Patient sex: M
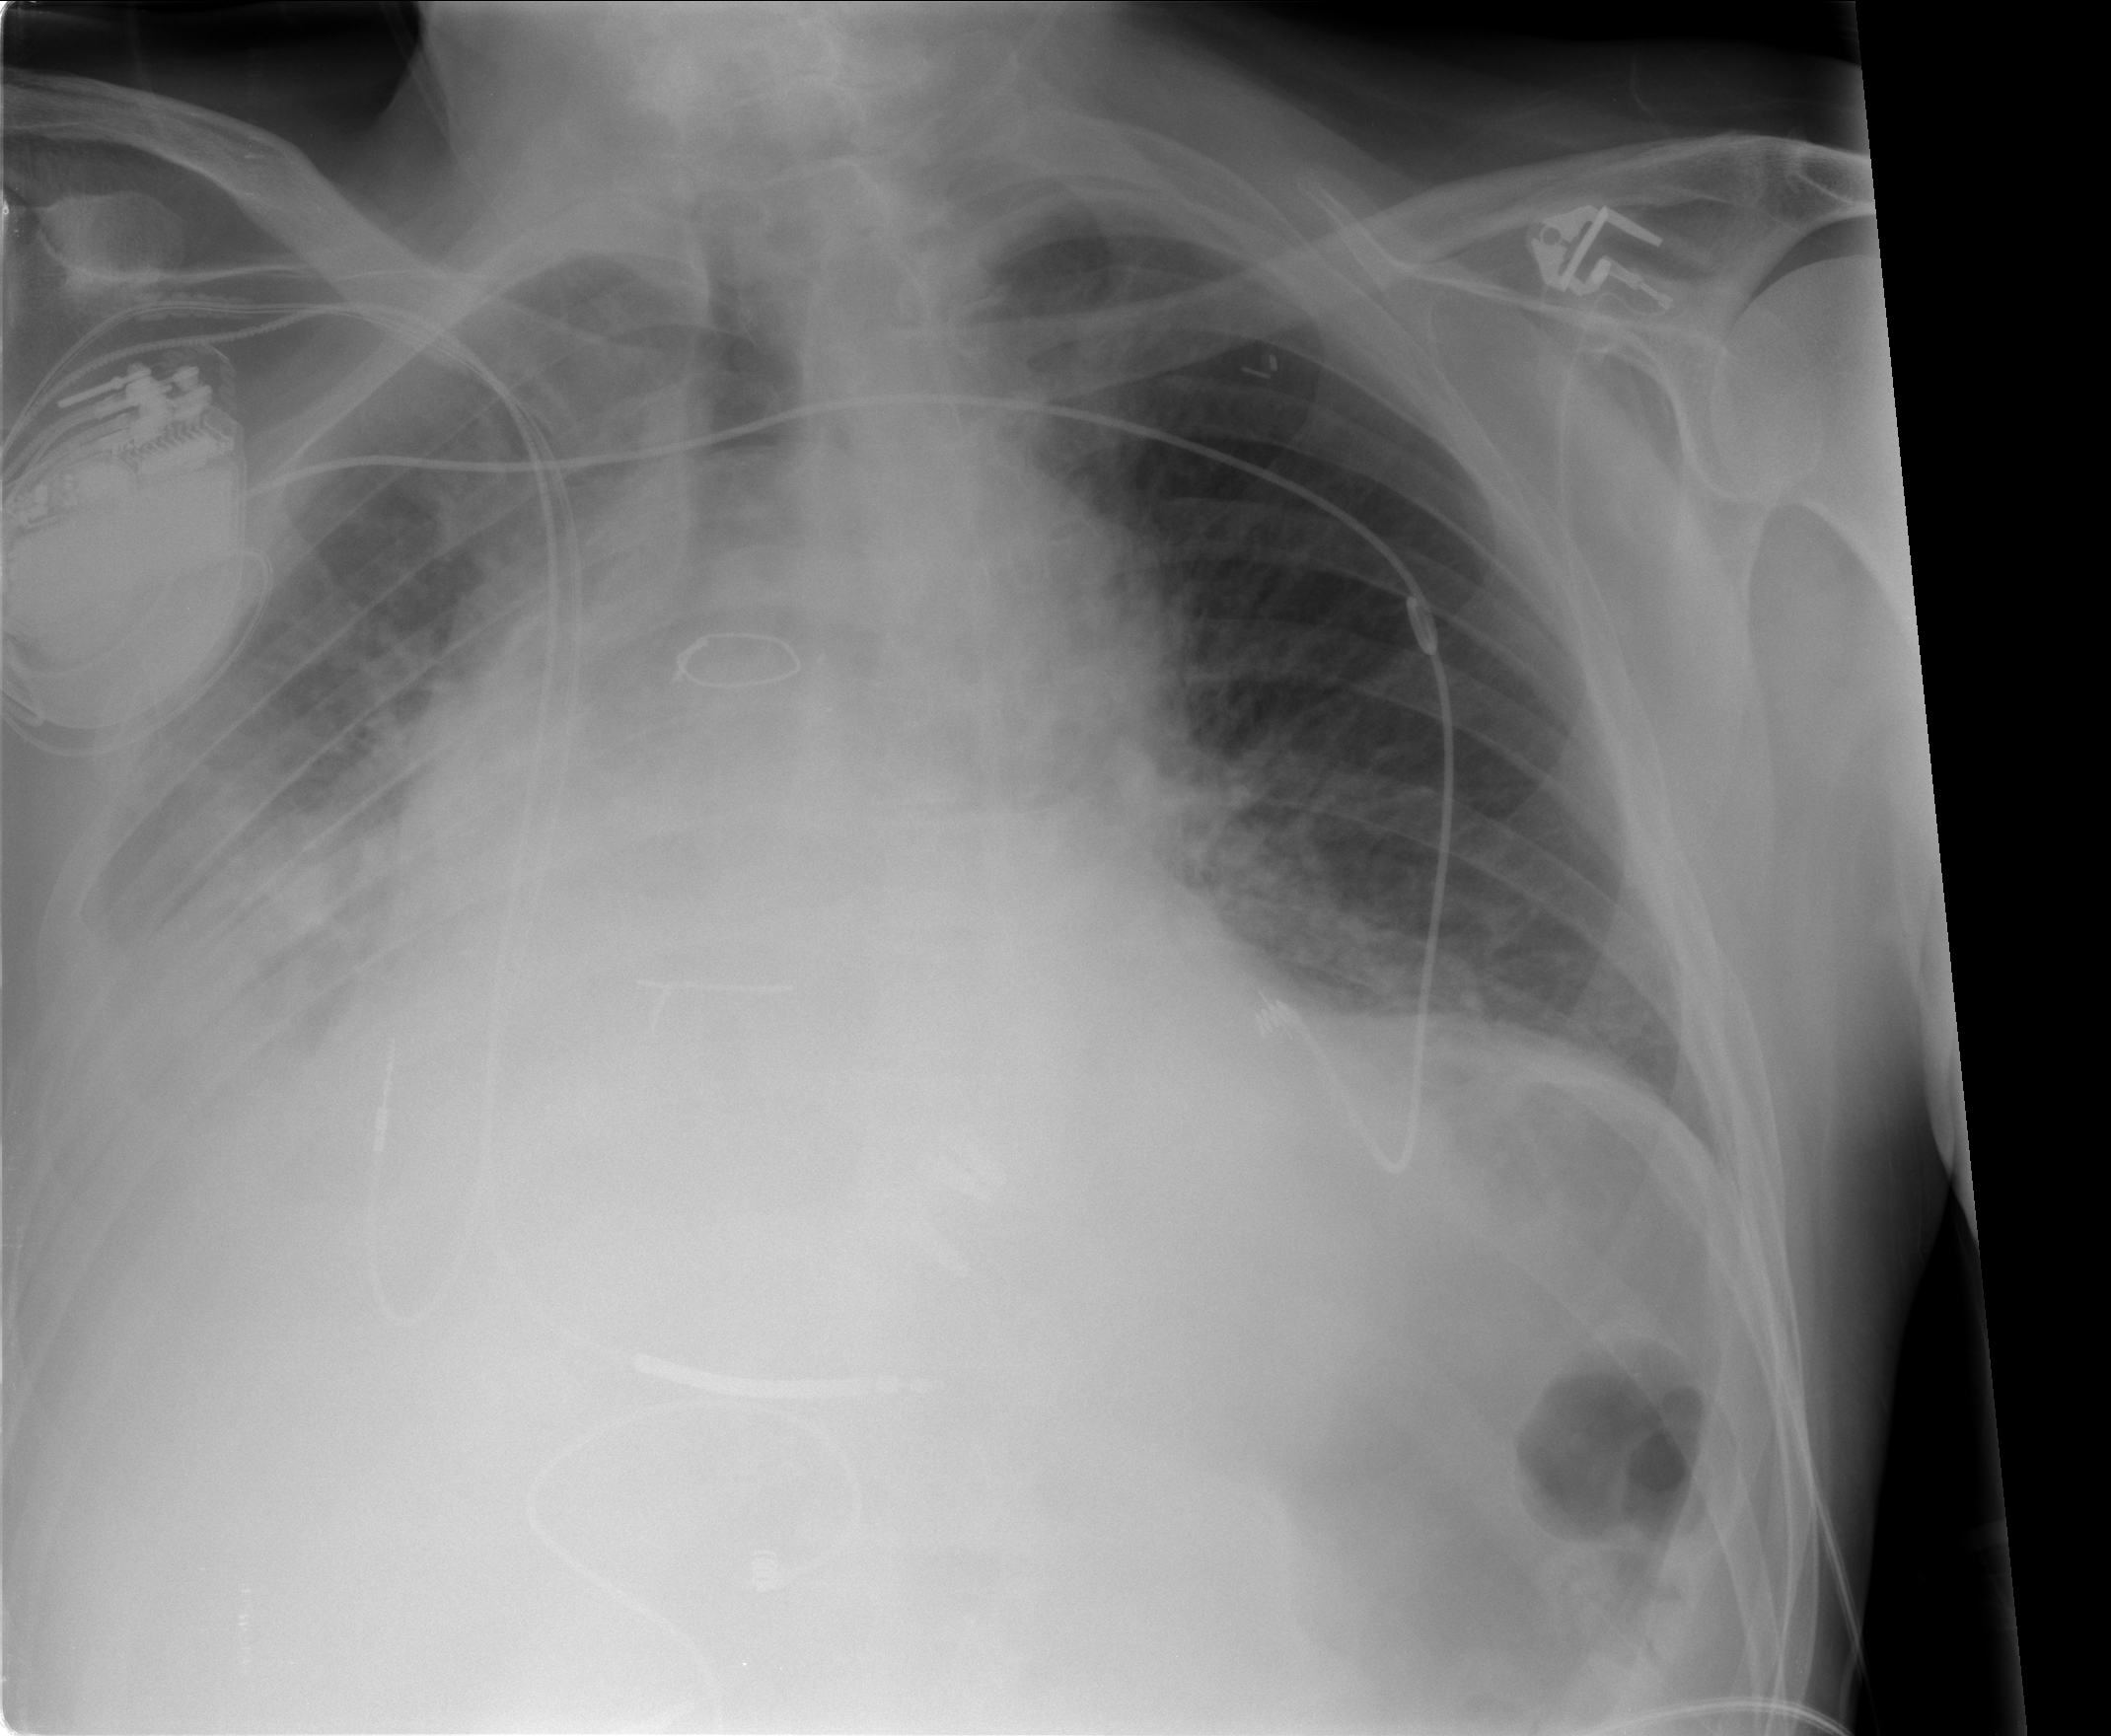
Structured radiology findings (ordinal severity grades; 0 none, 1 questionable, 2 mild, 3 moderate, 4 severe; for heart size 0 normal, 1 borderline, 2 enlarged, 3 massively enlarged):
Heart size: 2
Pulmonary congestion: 2
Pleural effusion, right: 3
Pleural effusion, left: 0
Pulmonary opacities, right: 3
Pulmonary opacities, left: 0
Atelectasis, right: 3
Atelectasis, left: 0